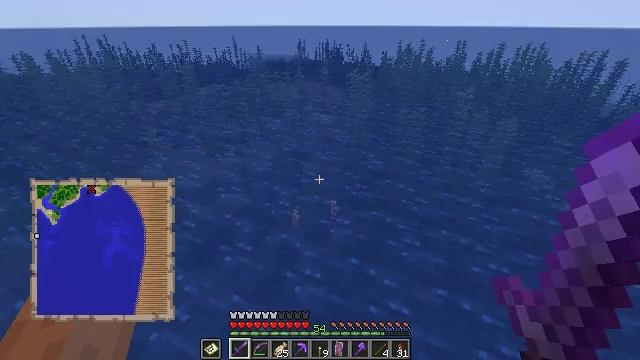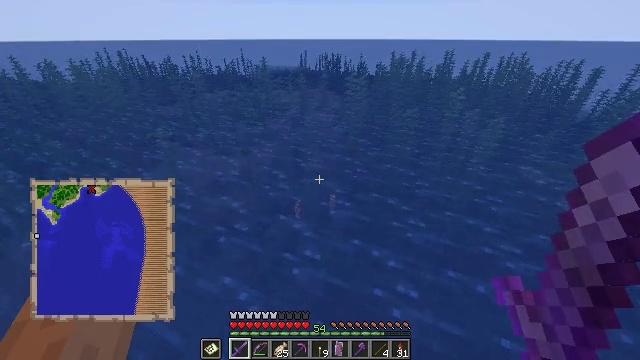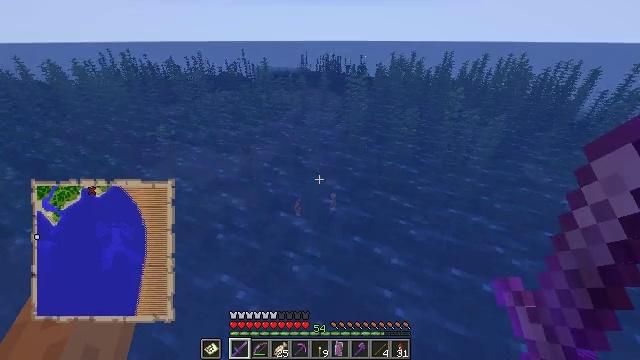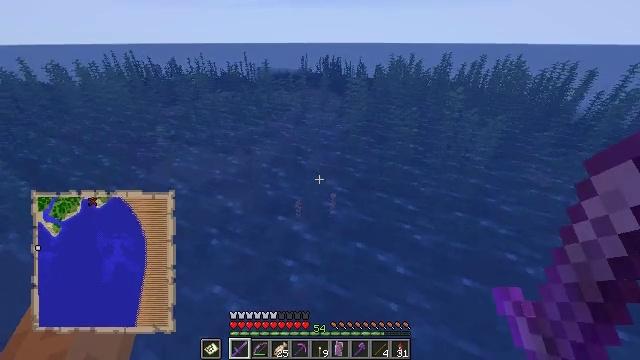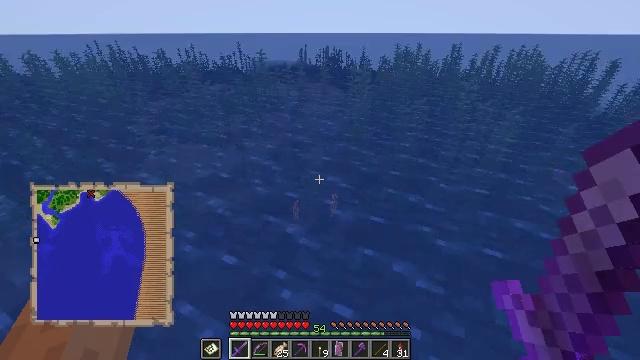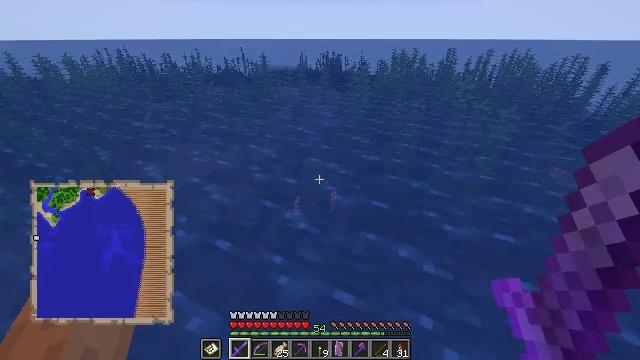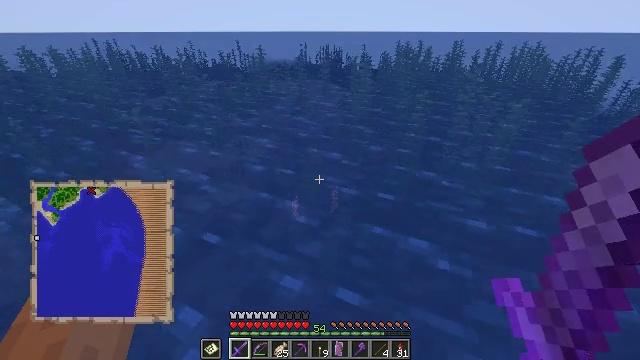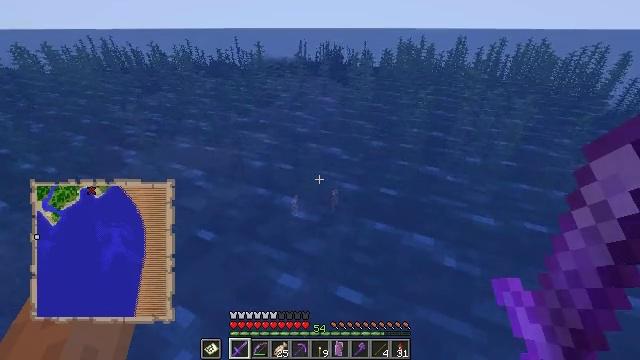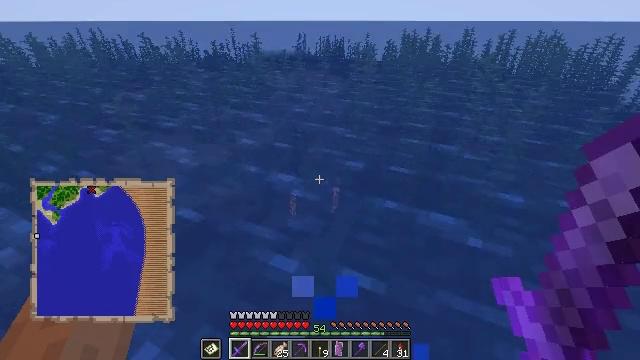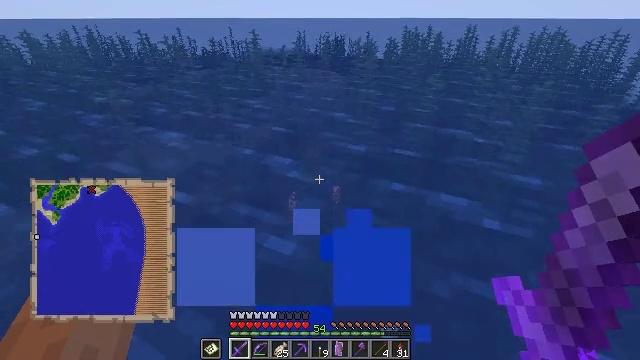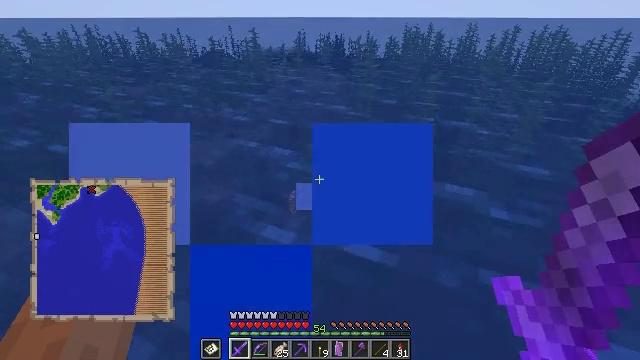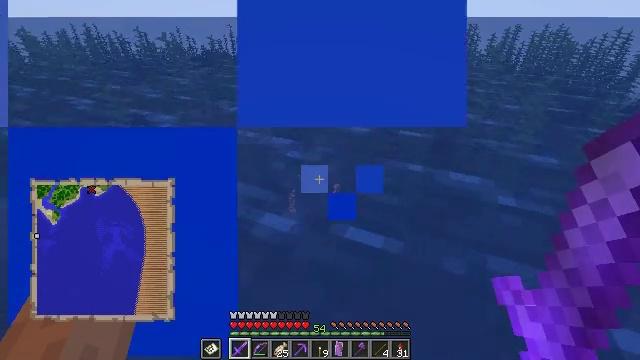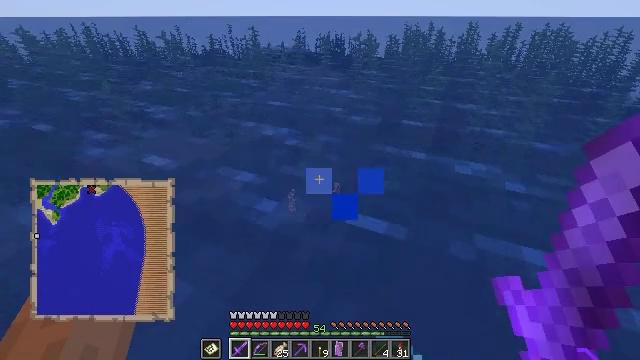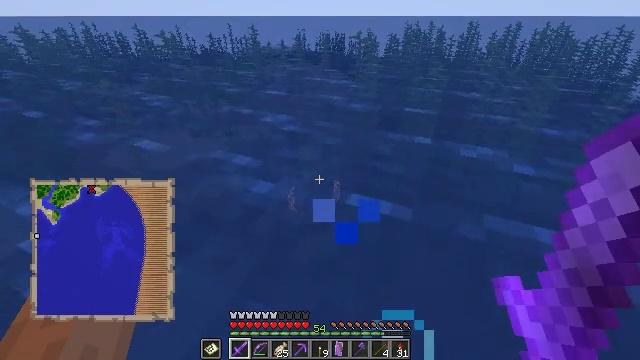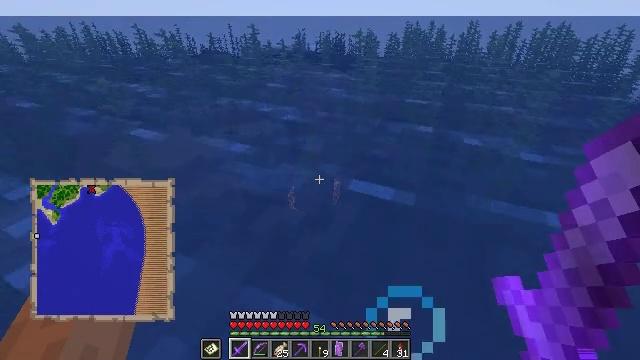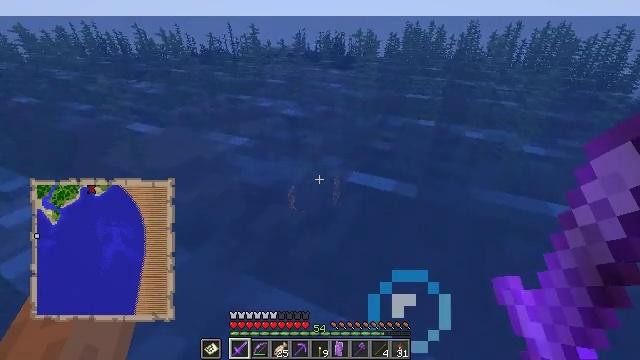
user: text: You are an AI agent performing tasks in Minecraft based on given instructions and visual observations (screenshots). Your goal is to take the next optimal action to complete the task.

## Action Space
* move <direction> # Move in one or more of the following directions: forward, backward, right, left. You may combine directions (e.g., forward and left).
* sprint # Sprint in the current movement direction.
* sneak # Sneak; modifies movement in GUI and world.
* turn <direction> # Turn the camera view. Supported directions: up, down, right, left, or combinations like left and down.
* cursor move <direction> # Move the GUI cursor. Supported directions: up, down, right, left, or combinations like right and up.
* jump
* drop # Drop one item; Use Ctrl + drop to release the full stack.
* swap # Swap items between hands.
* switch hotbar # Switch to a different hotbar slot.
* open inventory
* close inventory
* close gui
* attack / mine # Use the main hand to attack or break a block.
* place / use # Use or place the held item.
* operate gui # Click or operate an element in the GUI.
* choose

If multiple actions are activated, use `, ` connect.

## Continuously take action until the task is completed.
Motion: motion action
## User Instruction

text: Collect mossy stone bricks for building.
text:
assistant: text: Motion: move forward, sprint
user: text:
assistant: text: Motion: move forward, sprint
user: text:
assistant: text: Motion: no_op
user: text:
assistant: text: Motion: no_op
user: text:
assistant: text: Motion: no_op
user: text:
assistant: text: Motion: no_op
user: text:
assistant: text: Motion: no_op
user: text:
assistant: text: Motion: no_op
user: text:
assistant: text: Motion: no_op
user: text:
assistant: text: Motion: no_op
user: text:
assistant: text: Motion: no_op
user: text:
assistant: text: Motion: no_op
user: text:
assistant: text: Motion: no_op
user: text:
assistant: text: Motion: no_op
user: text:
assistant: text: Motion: no_op
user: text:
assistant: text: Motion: no_op
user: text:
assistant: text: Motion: no_op
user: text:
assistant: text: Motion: no_op
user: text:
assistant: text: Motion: no_op
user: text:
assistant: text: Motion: no_op
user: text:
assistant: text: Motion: no_op
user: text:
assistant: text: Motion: no_op
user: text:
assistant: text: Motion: no_op
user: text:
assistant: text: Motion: no_op
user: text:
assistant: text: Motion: no_op
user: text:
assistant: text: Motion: no_op
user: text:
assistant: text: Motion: no_op
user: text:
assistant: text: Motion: no_op
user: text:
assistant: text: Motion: no_op
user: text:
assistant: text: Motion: no_op